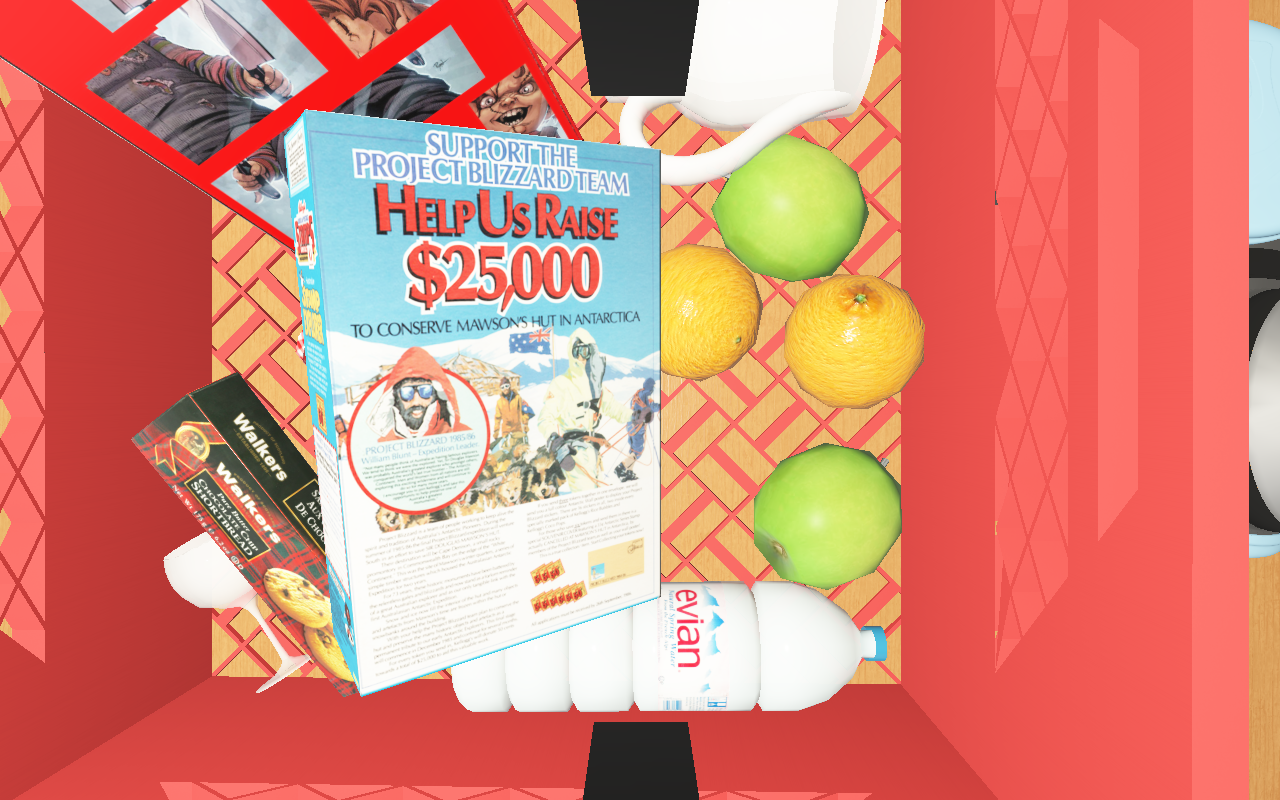
Objects in the scene:
carafe
apple
apple
orange
orange
plate
jam jar
cereal box